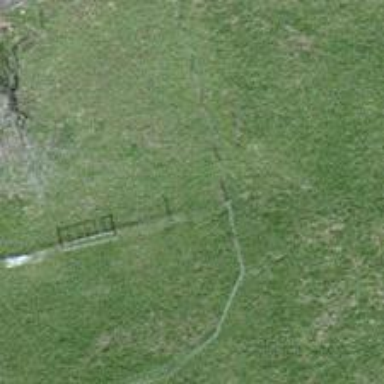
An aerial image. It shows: Fence.